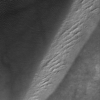
Label: not_dusty